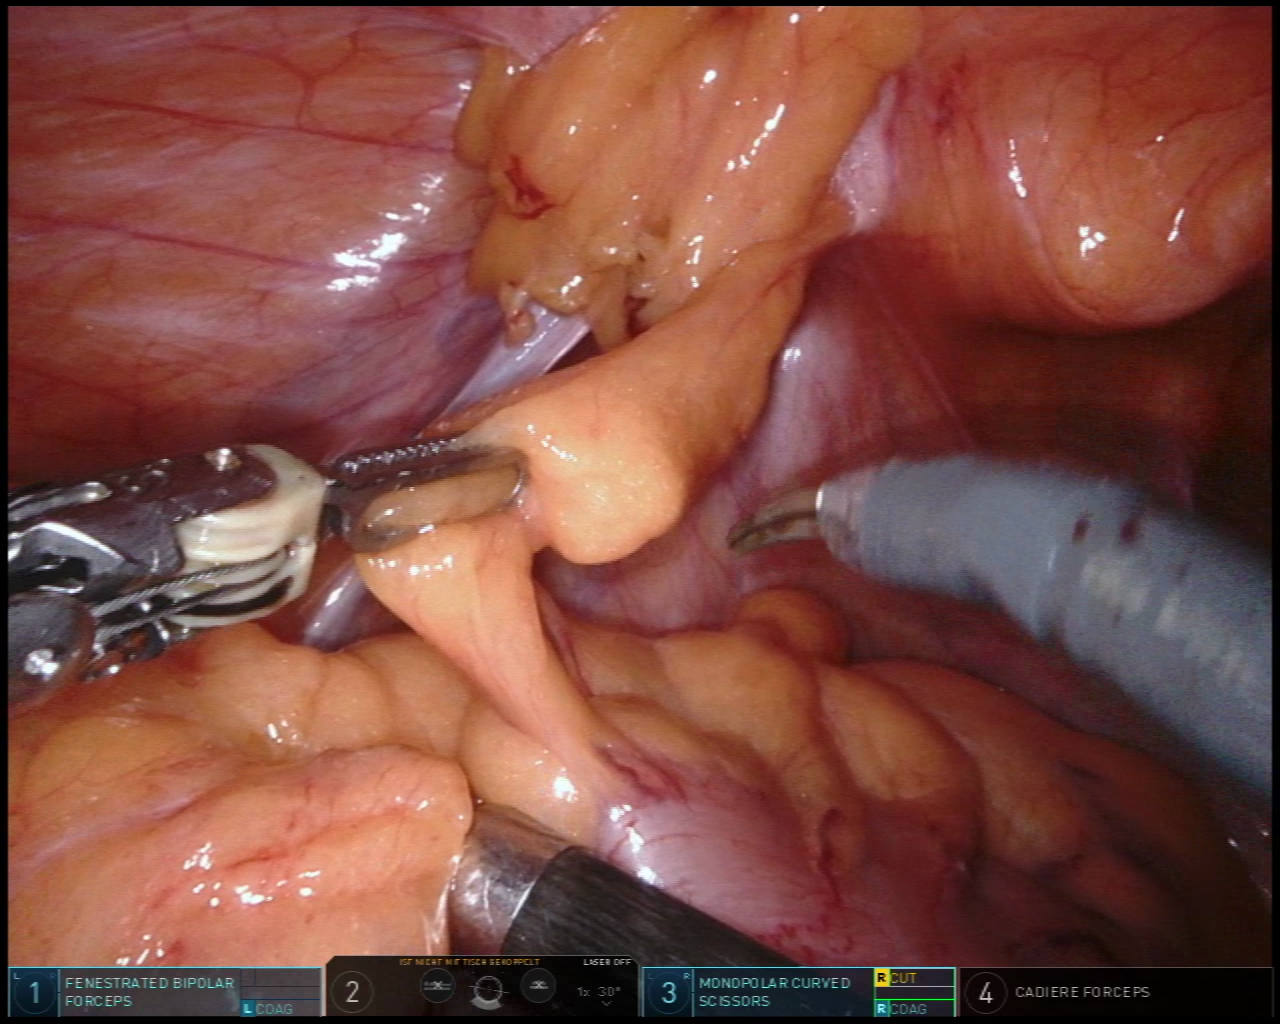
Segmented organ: colon
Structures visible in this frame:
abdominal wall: yes
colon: yes
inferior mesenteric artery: no
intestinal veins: no
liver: no
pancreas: no
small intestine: no
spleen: no
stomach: no
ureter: no
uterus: no
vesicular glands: no